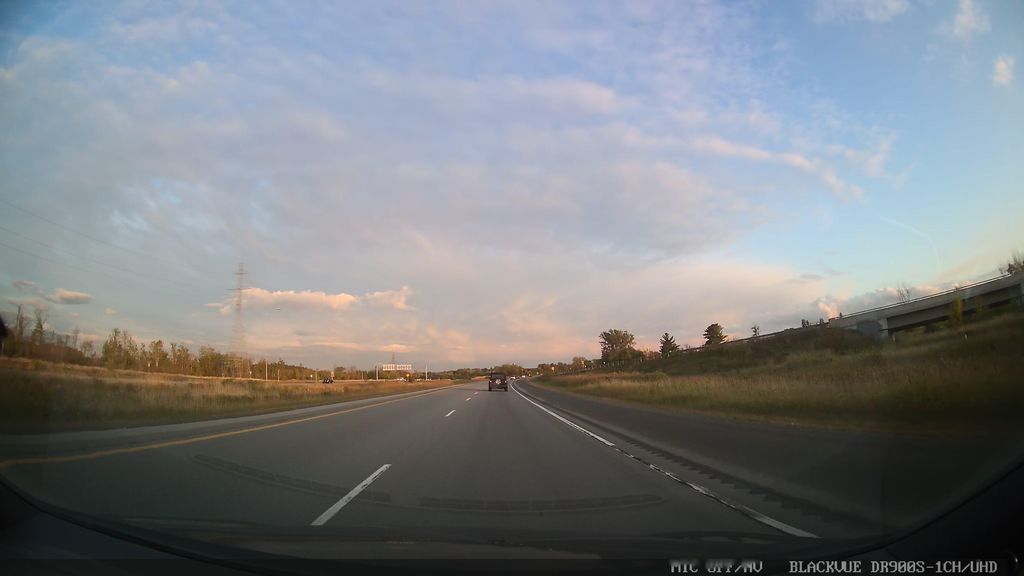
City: ottawa-gatineau